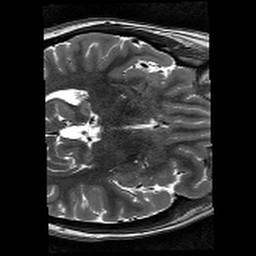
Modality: T2w
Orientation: axial
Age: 22
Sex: female